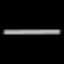
Label: line